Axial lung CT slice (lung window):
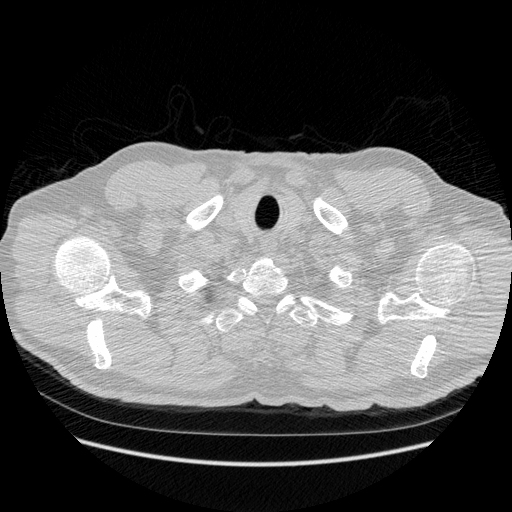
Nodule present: no